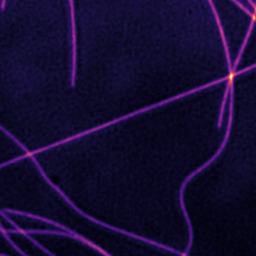
Label: Super-resolution Microtubules image